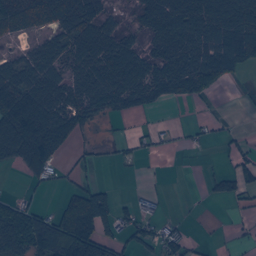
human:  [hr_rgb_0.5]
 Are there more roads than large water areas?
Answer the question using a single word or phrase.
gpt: yes

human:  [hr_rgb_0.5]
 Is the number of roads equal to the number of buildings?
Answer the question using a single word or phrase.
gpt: no

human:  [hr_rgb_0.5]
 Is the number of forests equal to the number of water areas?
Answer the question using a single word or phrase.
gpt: no

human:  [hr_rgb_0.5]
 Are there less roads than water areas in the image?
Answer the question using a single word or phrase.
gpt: no

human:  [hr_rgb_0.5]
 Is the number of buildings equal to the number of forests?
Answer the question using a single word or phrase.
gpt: no

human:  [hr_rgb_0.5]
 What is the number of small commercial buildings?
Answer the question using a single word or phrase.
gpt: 0

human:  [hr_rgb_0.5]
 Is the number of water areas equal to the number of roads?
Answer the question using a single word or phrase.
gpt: no

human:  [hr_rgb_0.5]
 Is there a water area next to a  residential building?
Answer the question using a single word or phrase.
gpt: yes

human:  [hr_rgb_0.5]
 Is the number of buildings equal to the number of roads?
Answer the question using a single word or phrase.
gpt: no

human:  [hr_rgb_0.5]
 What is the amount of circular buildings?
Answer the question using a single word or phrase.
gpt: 3

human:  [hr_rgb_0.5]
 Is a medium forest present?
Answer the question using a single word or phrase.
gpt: yes

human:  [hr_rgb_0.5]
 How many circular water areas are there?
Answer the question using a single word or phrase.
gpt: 1

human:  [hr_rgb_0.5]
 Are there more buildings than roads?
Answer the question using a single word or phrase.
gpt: no

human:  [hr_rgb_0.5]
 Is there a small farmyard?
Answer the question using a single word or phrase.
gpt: no

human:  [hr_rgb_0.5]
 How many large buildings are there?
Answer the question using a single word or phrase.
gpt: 2

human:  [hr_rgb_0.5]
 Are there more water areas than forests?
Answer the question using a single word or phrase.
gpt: no

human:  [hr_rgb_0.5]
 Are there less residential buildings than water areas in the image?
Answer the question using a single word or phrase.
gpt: no

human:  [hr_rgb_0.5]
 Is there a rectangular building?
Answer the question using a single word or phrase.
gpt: yes

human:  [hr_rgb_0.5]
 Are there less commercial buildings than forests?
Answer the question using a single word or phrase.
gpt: yes

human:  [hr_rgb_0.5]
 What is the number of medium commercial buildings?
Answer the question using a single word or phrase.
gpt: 0

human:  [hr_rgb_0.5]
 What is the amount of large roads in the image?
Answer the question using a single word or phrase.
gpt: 0

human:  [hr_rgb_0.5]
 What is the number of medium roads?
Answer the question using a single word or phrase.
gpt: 0

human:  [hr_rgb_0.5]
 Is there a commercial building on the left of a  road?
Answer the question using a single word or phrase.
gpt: no

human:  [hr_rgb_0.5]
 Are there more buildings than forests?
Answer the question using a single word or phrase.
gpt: no

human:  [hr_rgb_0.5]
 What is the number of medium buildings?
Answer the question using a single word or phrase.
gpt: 11

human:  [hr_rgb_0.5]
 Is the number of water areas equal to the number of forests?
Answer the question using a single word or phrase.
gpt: no

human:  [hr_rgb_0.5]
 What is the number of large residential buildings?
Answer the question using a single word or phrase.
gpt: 2

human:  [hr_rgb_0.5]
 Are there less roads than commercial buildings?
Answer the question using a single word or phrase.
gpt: no

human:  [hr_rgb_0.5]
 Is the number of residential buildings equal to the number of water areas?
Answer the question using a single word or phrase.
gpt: no

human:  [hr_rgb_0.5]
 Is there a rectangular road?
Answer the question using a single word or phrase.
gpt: no

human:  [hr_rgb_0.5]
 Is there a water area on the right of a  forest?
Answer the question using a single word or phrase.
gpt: yes

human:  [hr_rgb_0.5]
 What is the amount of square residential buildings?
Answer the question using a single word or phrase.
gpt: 3

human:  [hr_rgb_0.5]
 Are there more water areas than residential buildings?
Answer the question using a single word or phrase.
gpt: no

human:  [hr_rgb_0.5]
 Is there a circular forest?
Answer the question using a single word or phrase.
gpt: no

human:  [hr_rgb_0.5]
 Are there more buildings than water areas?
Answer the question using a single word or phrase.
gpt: yes

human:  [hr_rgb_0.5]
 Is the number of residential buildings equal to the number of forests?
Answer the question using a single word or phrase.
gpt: no